Question: I've start meaking my own wordpress template, in first step I made sketch in HTML. It's look like this.

I was thinking about that, black rectangle is "Post Image", and I want 4 in one line. That I should solve with for loop, in while loop(I guess).
In my opinion it should look like this (It's loop from twenty eleven theme)
'''
<?php
get_header(); ?>
<div id="primary">
<div id="content" role="main">
<?php while ( have_posts() ) : the_post(); ?>
<?php for(i=0;i<8;i++)?>
{<?php get_template_part( 'content', 'page' ); ?>}
<?php comments_template( '', true ); ?>
<?php endwhile; // end of the loop. ?>
</div>
</div>
<?php get_footer(); ?>
'''
But I have problem, how I should solve problem with positioning. I guess it should be one class post. Below I give you my codes. Please help.
My html code:
'''
<div class="postbar">
<div class="post1">
<a href="index.html">
<div id="postOver"></div>
</a>
<div id="postText">text</div>
</div>
<div class="post2">
<a href="index.html">
<div id="postOver"></div>
</a>
<div id="postText">text</div>
</div>
<div class="post3">
<a href="index.html">
<div id="postOver"></div>
</a>
<div id="postText">text</div>
</div>
<div class="post4">
<a href="index.html">
<div id="postOver"></div>
</a>
<div id="postText">text</div>
</div>
</div>
<div class="postbar">
<div class="post1">
<a href="index.html">
<div id="postOver"></div>
</a>
<div id="postText">text</div>
</div>
<div class="post2">
<a href="index.html">
<div id="postOver"></div>
</a>
<div id="postText">text</div>
</div>
<div class="post3">
<a href="index.html">
<div id="postOver"></div>
</a>
<div id="postText">text</div>
</div>
<div class="post4">
<a href="index.html">
<div id="postOver"></div>
</a>
<div id="postText">text</div>
</div>
</div>
'''
My CSS code:
'''
div.postbar{
position:relative; left:255px;
height:222px;
}
div.post1 {
margin-top:17px;
position:relative;
margin-left:1%;
padding-left:3px;
padding-right:3px;
width:222px;
height:222px;
}
div.post2 {
position:absolute; top:-1px; left:260px;
margin-left:1%;
width:222px;
height:222px;
}
div.post3 {
position:relative; top:-222px; left:520px;
margin-left:1%;
padding-left:3px;
padding-right:3px;
width:222px;
height:222px;
}
div.post4 {
position:relative; top:-444px; left:780px;
margin-left:1%;
padding-left:3px;
padding-right:3px;
width:222px;
height:222px;
}
div.postNext {
position:absolute; left:250px; top:-1px;
margin-left:1%;
padding-left:3px;
padding-right:3px;
width:222px;
height:222px;
}
#postOver{
width:222px;
height:222px;
background-image:url(img/arch.jpg);
box-shadow:0px 0px 3px #000000;
-webkit-transition:width 1s;
}
*:hover > #postOver{
width: 0;
}
#postText{
position:relative; top:-222px;
font-size:12px;
width:222px;
height:222px;
box-shadow:0px 0px 3px #000000;
color:black;
text-align:center;
z-index:-1;
}
'''
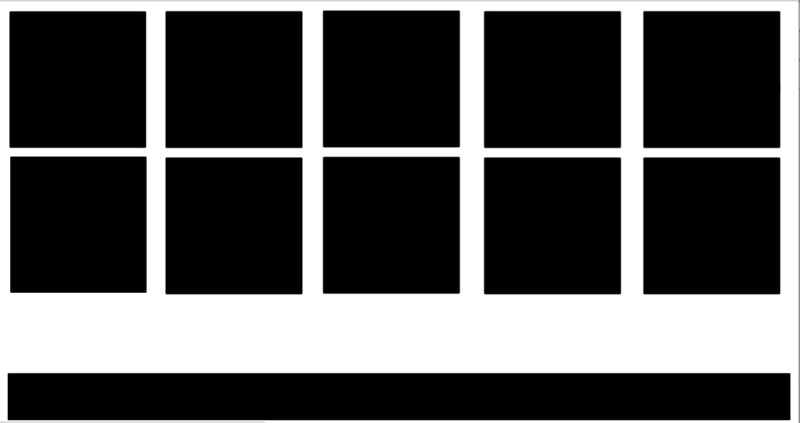
Answer: Like Mr.TAMER said, would be better to search for an Answer in <URL>.
Here is code that could be a possible solution for your problem:
'''
<style type="text/css">
.post { float:left; display:block; width:222px; height:222px; margin: 0 3px; }
.post.first { margin-left:0px; }
.post.last { margin-right:0px; }
/* Clear fix from http://css-tricks.com/snippets/css/clear-fix/ */
.clearfix:after { visibility: hidden;display: block;font-size: 0;content: " ";clear: both;height: 0; }
* html .clearfix { zoom: 1; } /* IE6 */
*:first-child+html .clearfix { zoom: 1; } /* IE7 */
</style>
<?php
$args = array( //Query variables take a look at http://codex.wordpress.org/Class_Reference/WP_Query
);
$query = new WP_Query( $args ); // Doing the Query
if( $query->have_posts() ) { // Checking if there is any posts with the arguments above
while( $query->have_posts() ) { // Looping throught the selected posts
$query->the_post(); // Selecting the next as the actual Post
?>
<div class="post<?php echo ( $current_post == 0 ? " first" : ( $current_post == $post_count ? " last" : "" ) ); ?>">
<a href="index.html">
<div id="postOver"></div>
</a>
<div id="postText">text</div>
</div>
<?php
if( $current_post == $post_count )
echo "<div class="clearfix"></div>";
}
} else { // If there isn't any posts with the Arguments set above
}
wp_reset_postdata(); // Reseting the Post data so you can re-use the loop
'''